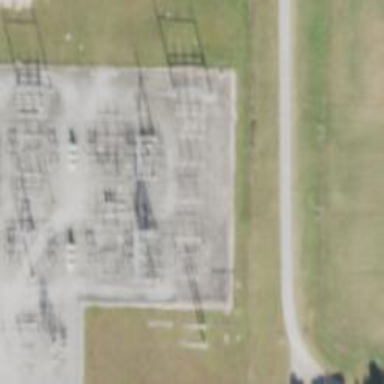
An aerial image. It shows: Switch for power supply.